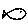
Label: fish